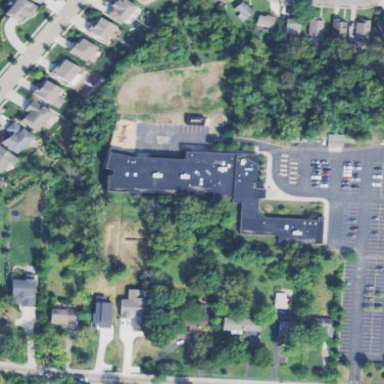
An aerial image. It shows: School building.